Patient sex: M
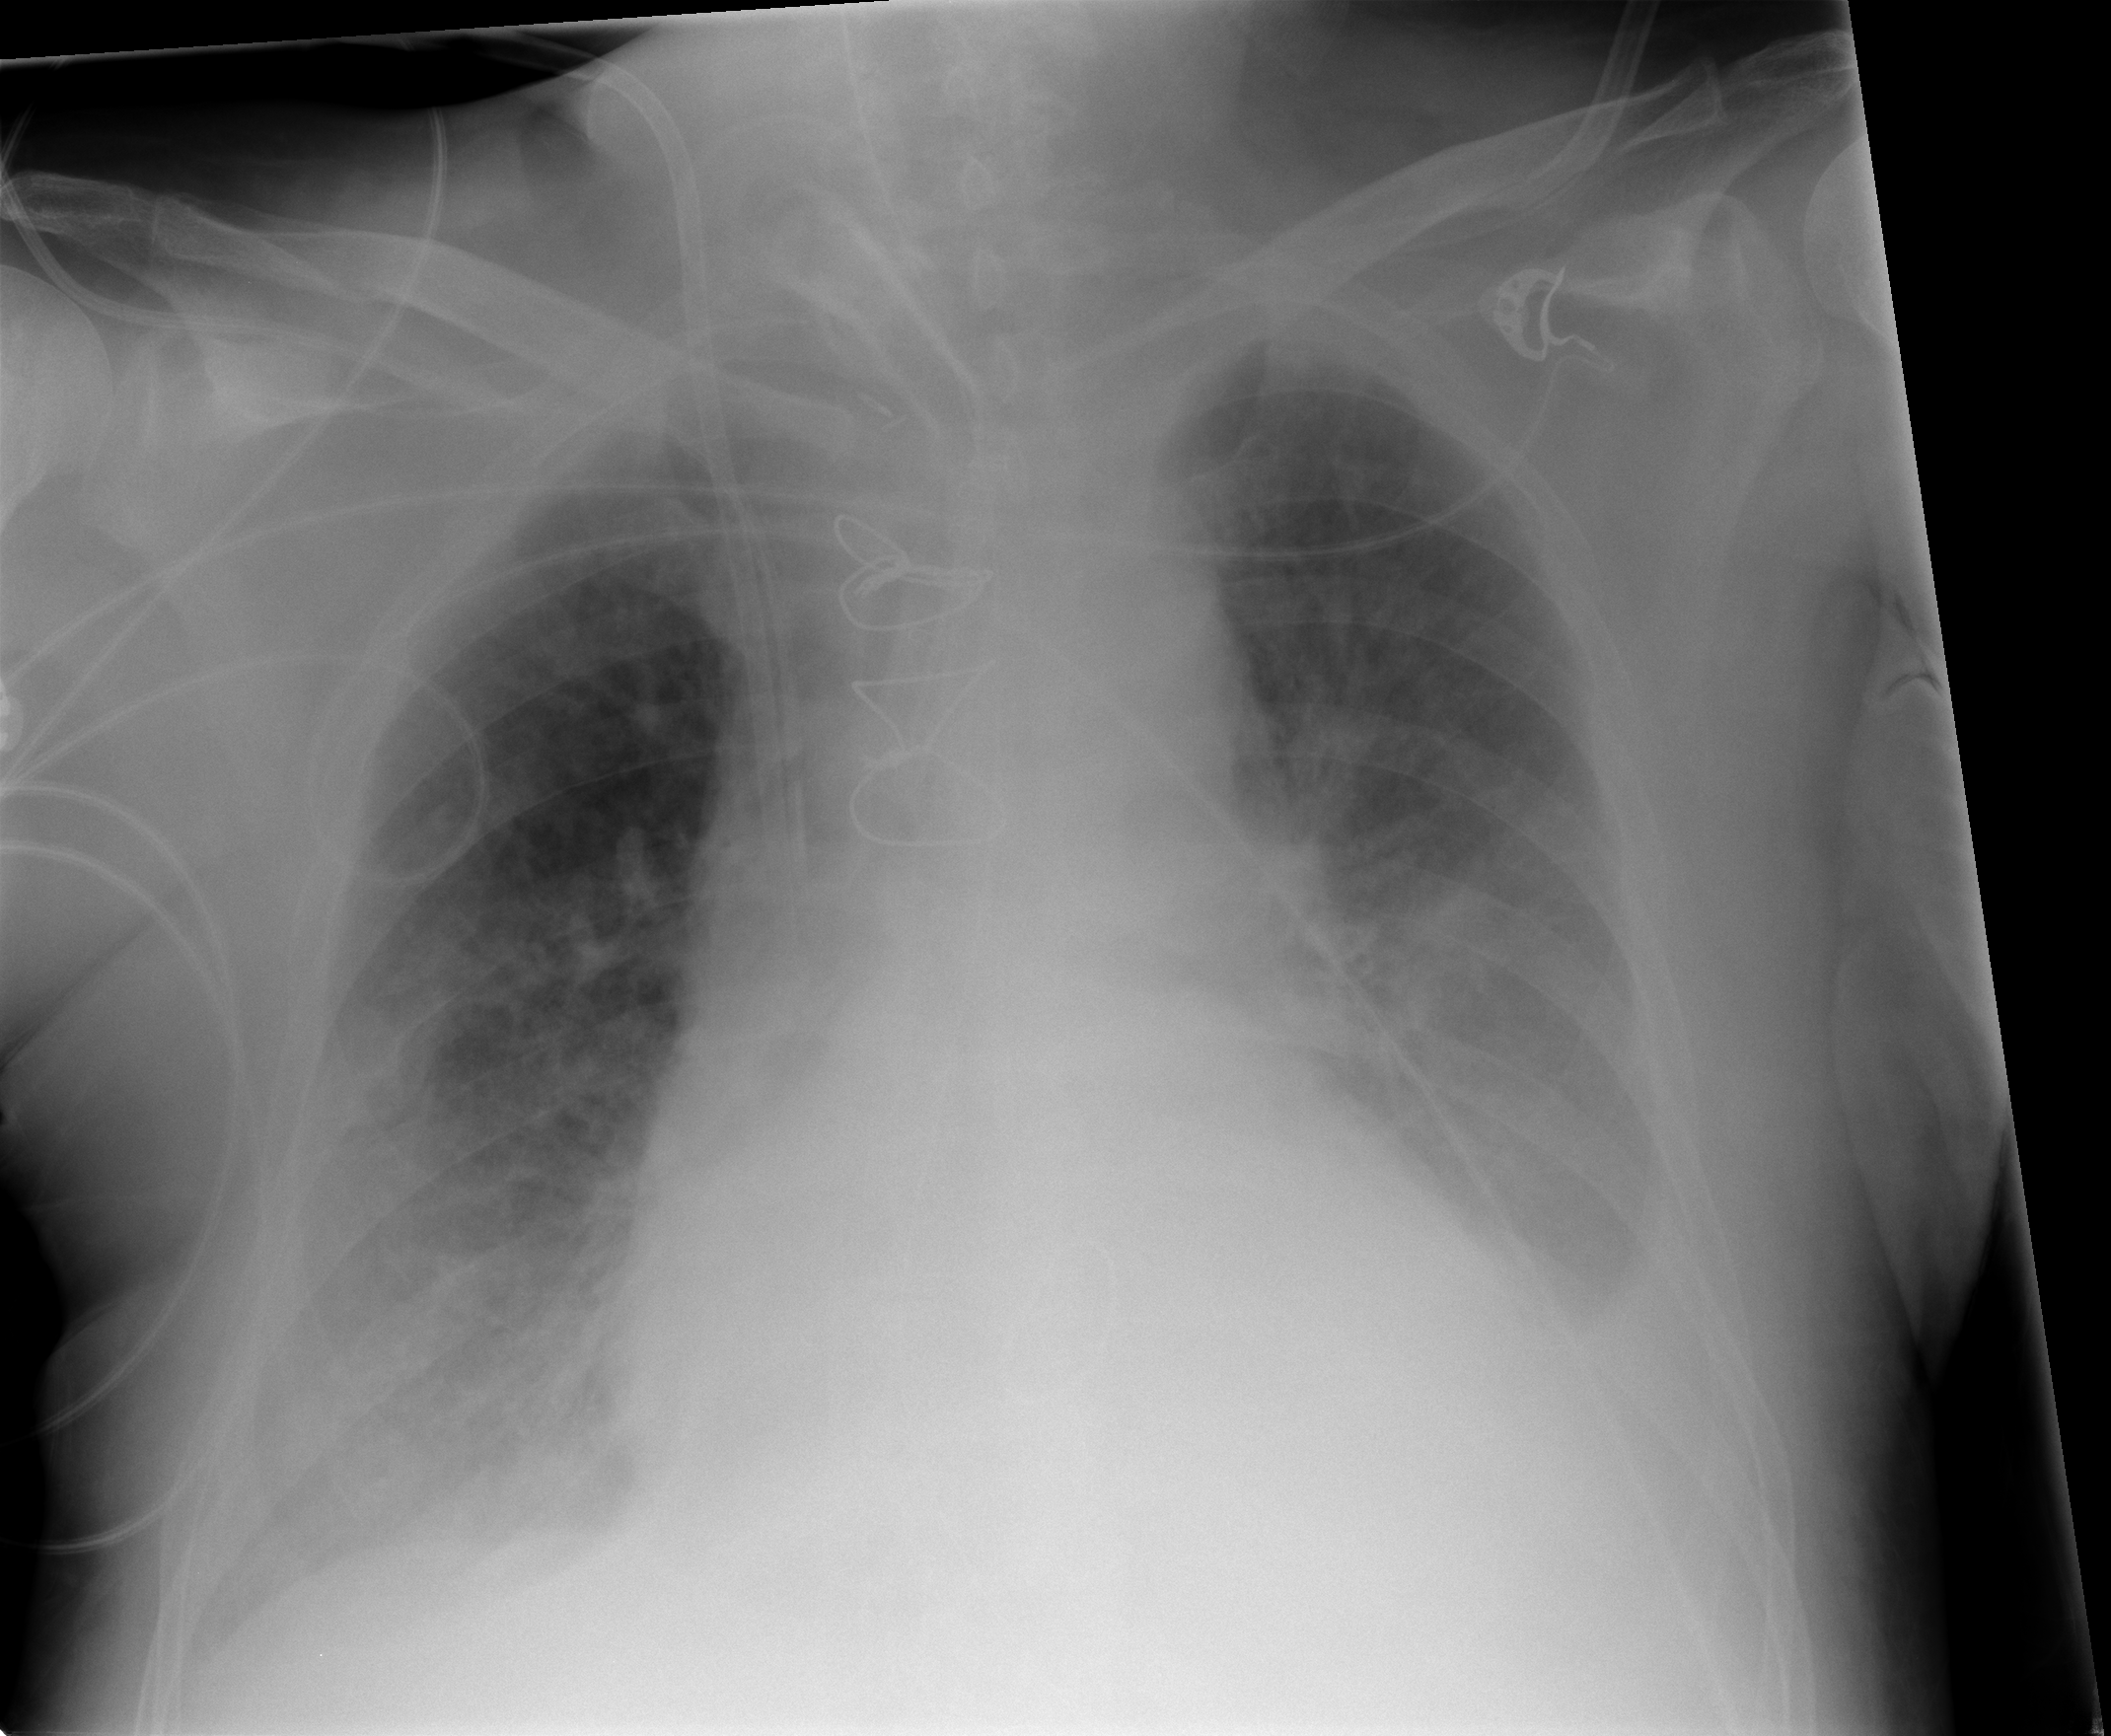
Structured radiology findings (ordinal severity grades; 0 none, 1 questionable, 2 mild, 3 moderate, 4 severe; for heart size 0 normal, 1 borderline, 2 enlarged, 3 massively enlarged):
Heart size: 2
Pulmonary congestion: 2
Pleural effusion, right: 2
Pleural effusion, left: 2
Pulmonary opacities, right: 0
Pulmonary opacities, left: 0
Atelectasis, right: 0
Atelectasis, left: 0